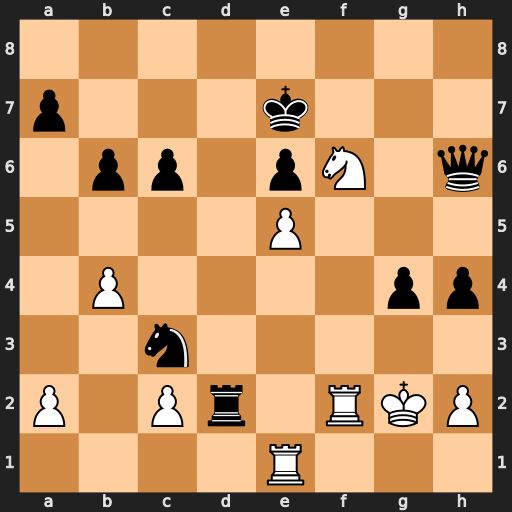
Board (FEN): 8/p3k3/1pp1pN1q/4P3/1P4pp/2n5/P1Pr1RKP/4R3
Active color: w
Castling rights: -
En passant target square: -
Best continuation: Ng8+ Kd7 Nxh6 Rxf2+ Kxf2